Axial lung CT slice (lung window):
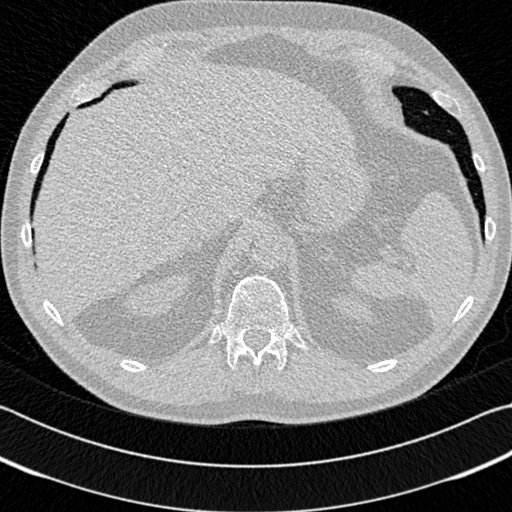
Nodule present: no